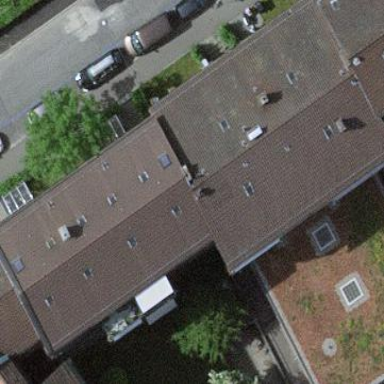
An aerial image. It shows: Building with gabled roof.